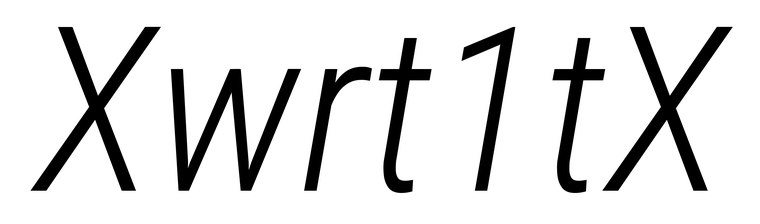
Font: Roboto-Italic_Condensed_Light_Italic